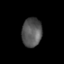
Tissue: skin
Cell type: Epithelial cells
Senescence score: 0.1827
Nuclear area (px): 564
Mean DAPI intensity: 86.039